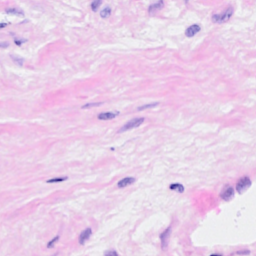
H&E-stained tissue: Breast